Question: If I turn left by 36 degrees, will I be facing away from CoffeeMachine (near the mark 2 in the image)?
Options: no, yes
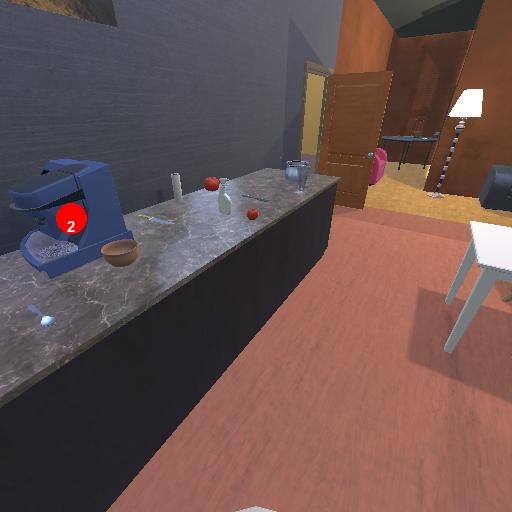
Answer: no